Interaction volume radius: 10 \u00c5
Interaction volume height: 35 \u00c5
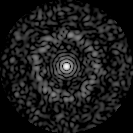
Disorder parameter: 0.8423